Aerial crown-view tile of a tropical tree (Barro Colorado Island, Panama), acquired 20250512:
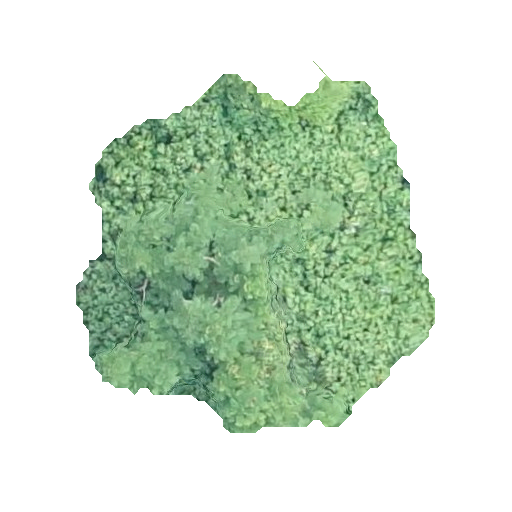
Species: Jacaranda copaia
GBIF accepted scientific name: Jacaranda copaia
Crown area: 139.196 m²